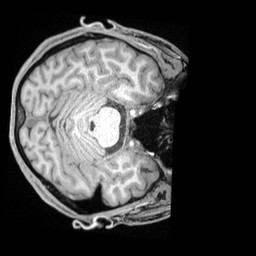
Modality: T1w
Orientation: axial
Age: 34
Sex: male
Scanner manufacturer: siemens
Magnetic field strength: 3 T
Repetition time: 1.68 s
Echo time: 0.00188 s